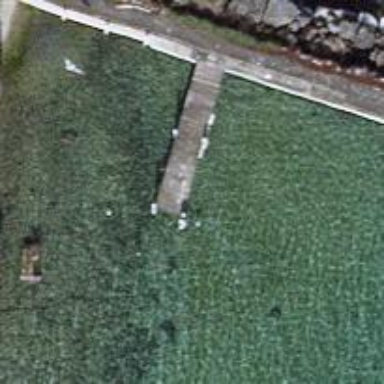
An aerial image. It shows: Man-made pier.